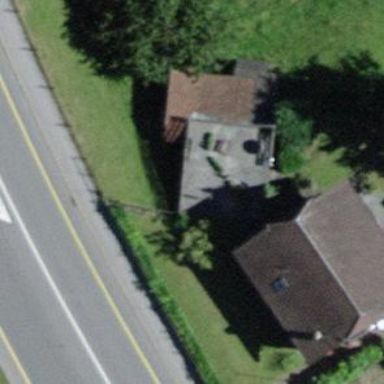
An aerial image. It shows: Shed building.